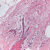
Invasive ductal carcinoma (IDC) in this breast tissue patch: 0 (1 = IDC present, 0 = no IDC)